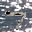
Label: 7